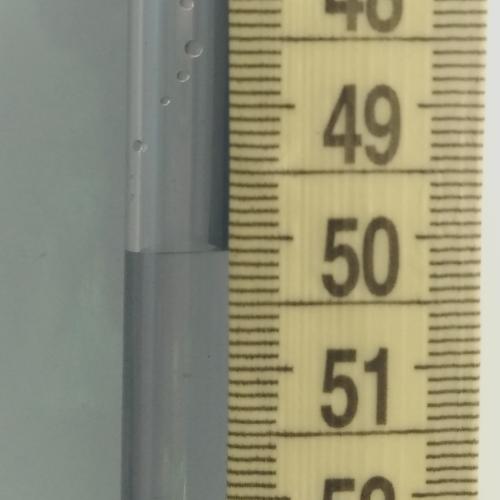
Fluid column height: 50.1 cm